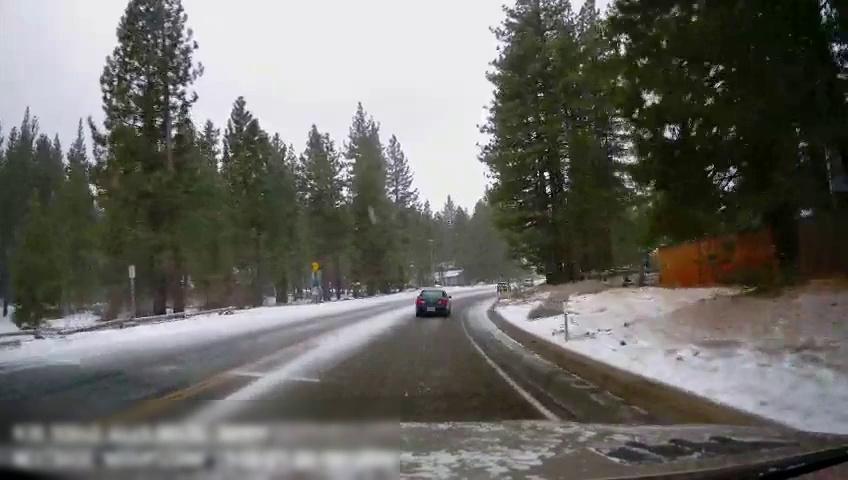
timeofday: Day
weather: Snowy
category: Drivable Space
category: Vehicles | Car
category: Vehicles | Car
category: Vehicles | Car
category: Lanes | Opposite Lane
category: Lanes | Opposite Lane
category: Lanes | Current Lane